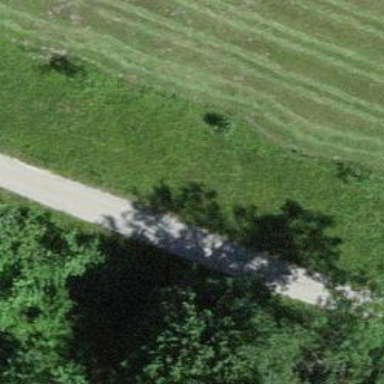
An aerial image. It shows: Unpaved track road.